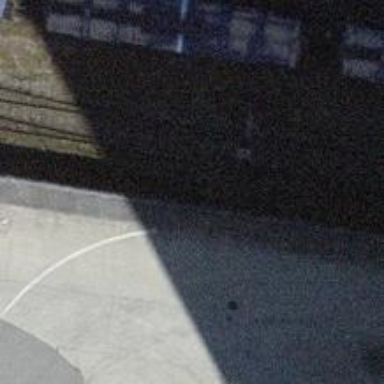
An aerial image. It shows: Railway switch.